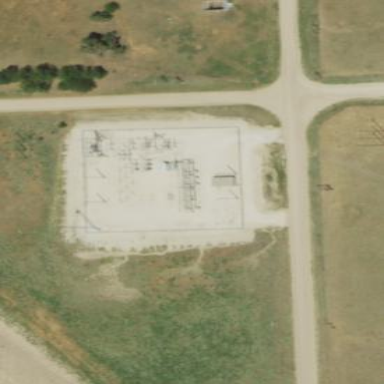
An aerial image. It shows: Distribution power substation secured by fence.